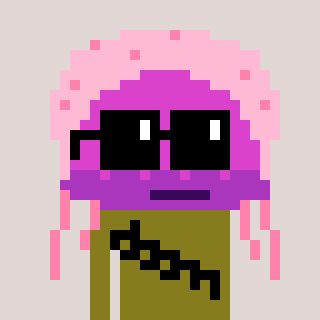
a pixel art character with square black sunglasses, a jellyfish-shaped head and a gunk-colored body on a warm background